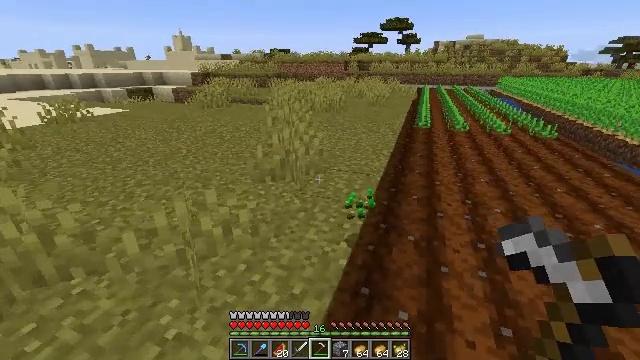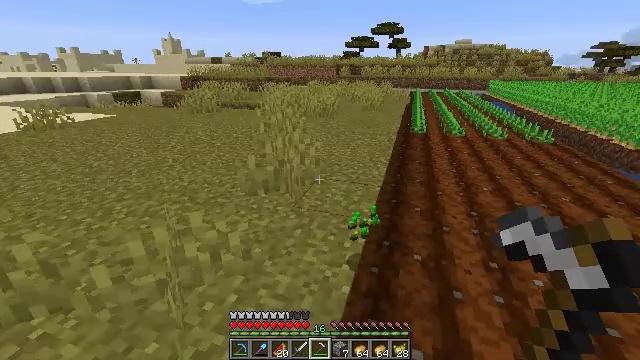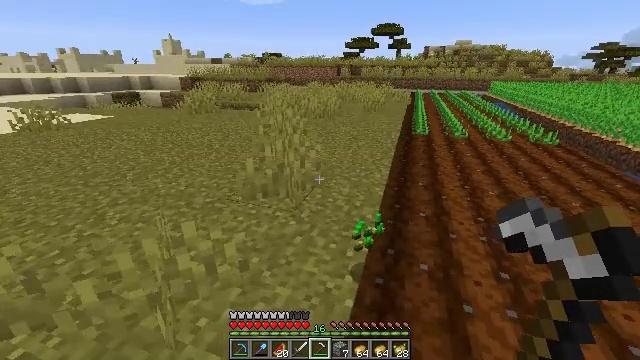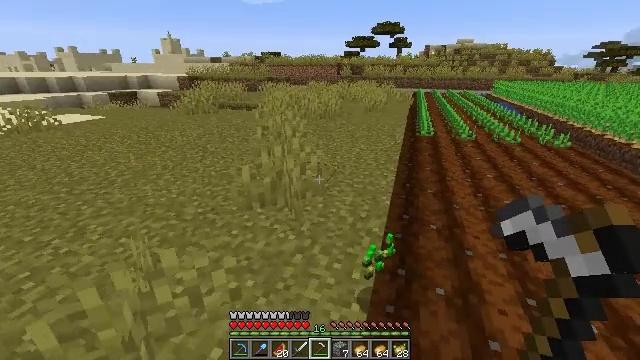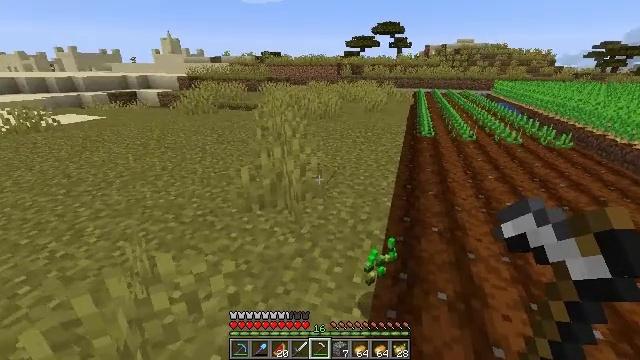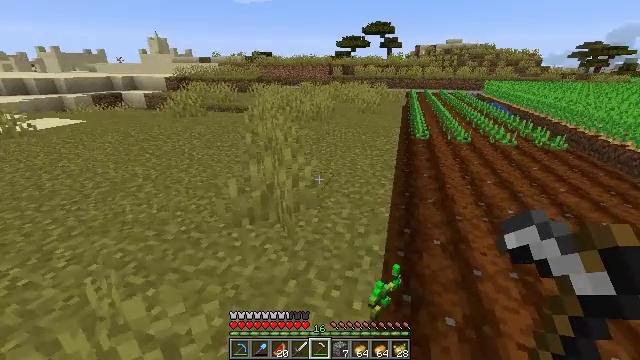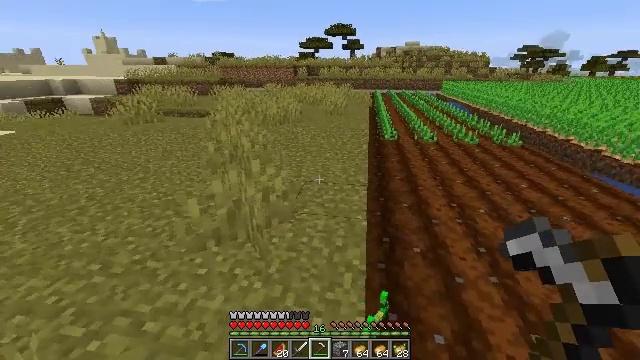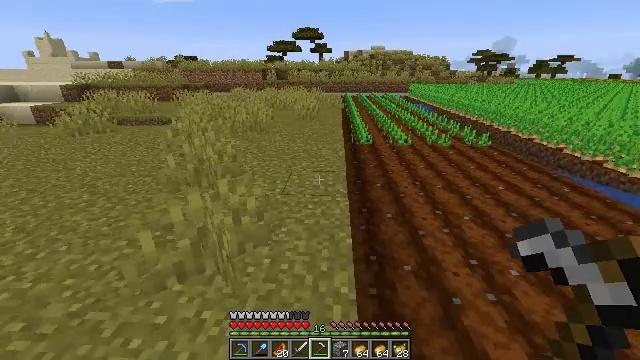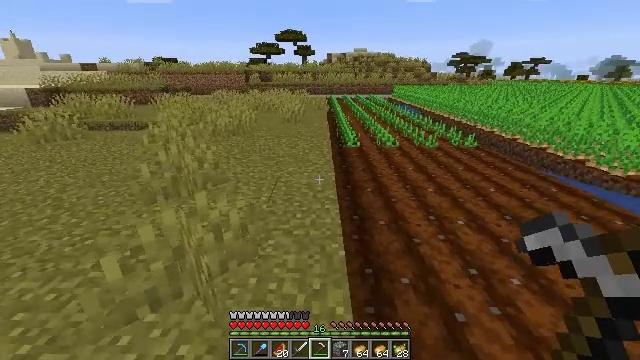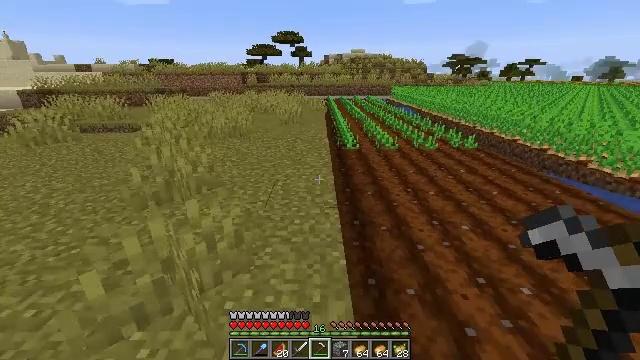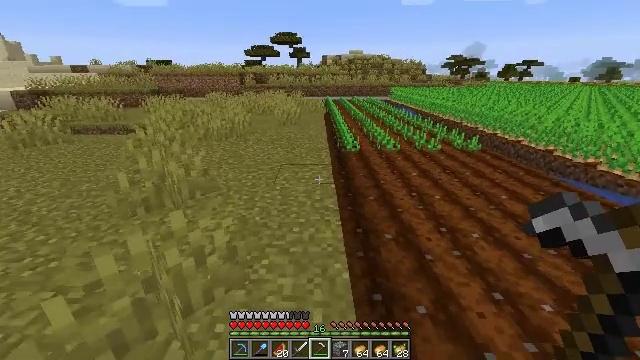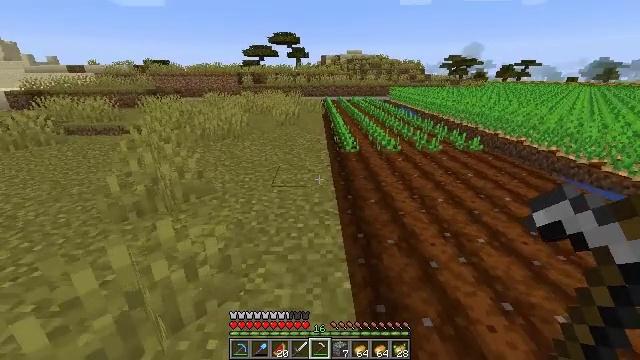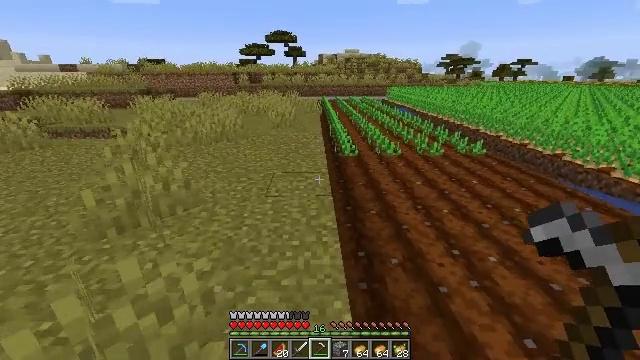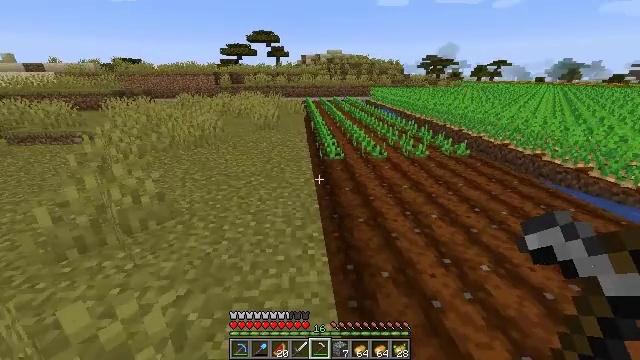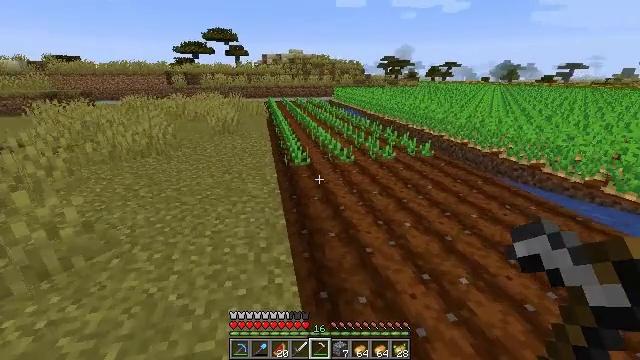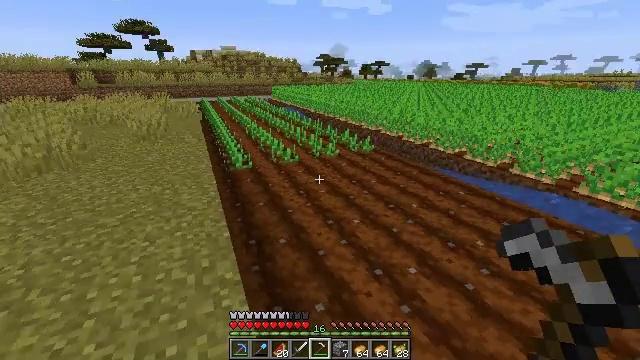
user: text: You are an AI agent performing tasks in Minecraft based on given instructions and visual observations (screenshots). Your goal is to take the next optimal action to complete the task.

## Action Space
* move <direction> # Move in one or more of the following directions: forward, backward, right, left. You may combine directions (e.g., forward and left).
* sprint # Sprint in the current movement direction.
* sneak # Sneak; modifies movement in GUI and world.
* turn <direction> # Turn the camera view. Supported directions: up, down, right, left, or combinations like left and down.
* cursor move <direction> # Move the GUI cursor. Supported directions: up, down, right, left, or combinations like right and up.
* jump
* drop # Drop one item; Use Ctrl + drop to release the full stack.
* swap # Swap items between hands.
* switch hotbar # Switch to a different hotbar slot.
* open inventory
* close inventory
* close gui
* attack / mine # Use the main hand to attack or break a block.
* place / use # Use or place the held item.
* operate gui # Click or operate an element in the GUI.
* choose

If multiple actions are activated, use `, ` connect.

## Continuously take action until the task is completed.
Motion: motion action
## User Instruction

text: Harvest potatoes.
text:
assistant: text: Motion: move forward, turn right
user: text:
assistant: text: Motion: move forward
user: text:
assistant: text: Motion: move forward
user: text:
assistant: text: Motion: move forward
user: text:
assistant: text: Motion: move forward, turn right
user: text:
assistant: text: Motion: move forward, turn right
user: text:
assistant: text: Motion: move forward, turn right
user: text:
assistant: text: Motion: move forward, turn right
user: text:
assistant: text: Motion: move forward
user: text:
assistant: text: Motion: move forward
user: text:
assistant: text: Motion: move forward
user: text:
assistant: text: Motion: move forward
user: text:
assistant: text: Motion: move forward, turn right
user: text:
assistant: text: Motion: move forward, turn right
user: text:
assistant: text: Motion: move forward, turn right
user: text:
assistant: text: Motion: move forward, turn right
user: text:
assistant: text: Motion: move forward, turn right
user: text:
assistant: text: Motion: move forward, turn right
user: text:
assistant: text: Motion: move forward
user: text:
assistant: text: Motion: move forward
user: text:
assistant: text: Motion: move forward
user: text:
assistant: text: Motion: move forward
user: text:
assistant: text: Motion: move forward, turn right
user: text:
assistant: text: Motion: move forward, turn right
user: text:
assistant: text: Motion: move forward and move right, turn right and down
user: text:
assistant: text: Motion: move forward and move right, turn right
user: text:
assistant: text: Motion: move forward and move right, turn right
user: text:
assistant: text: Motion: move forward and move right, turn right
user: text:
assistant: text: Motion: move forward and move right, turn right
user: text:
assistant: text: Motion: move forward and move right